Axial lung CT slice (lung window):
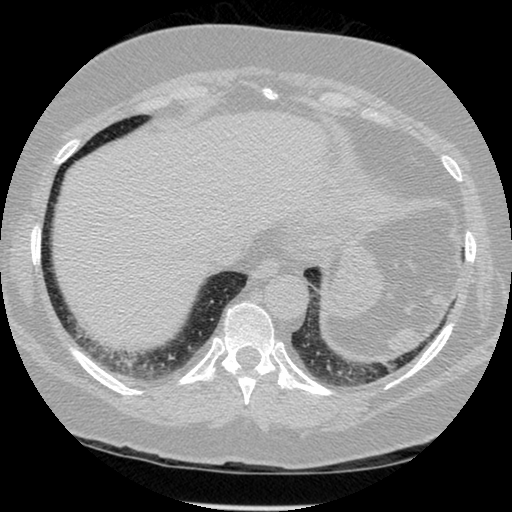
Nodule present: no